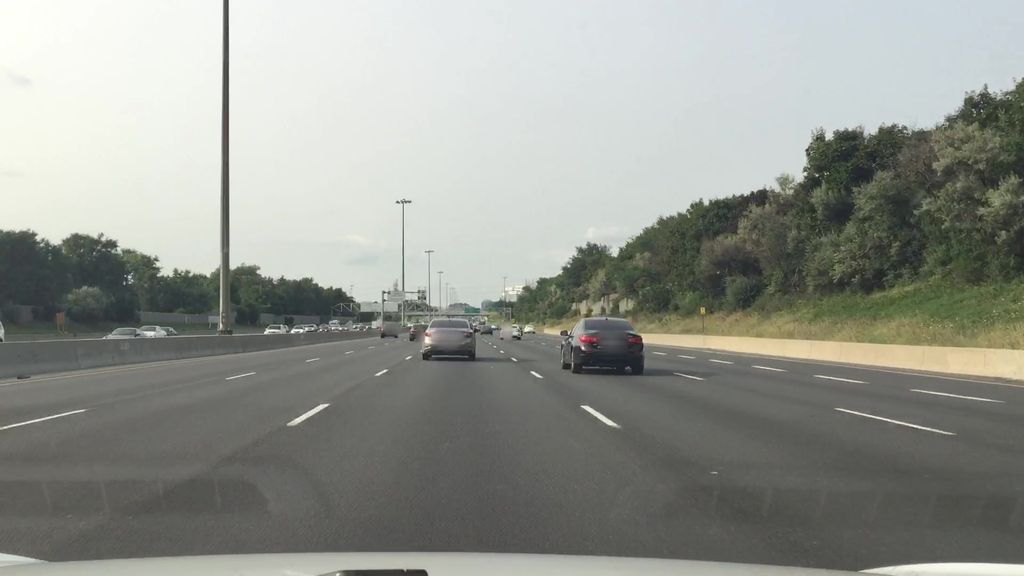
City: toronto